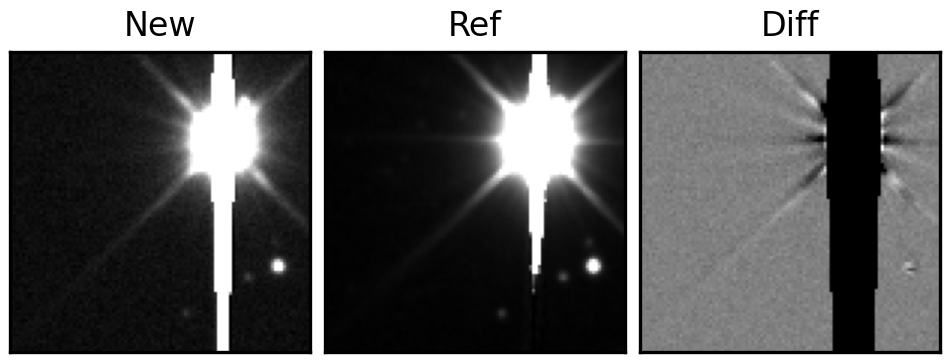
Label: bogus